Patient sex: M
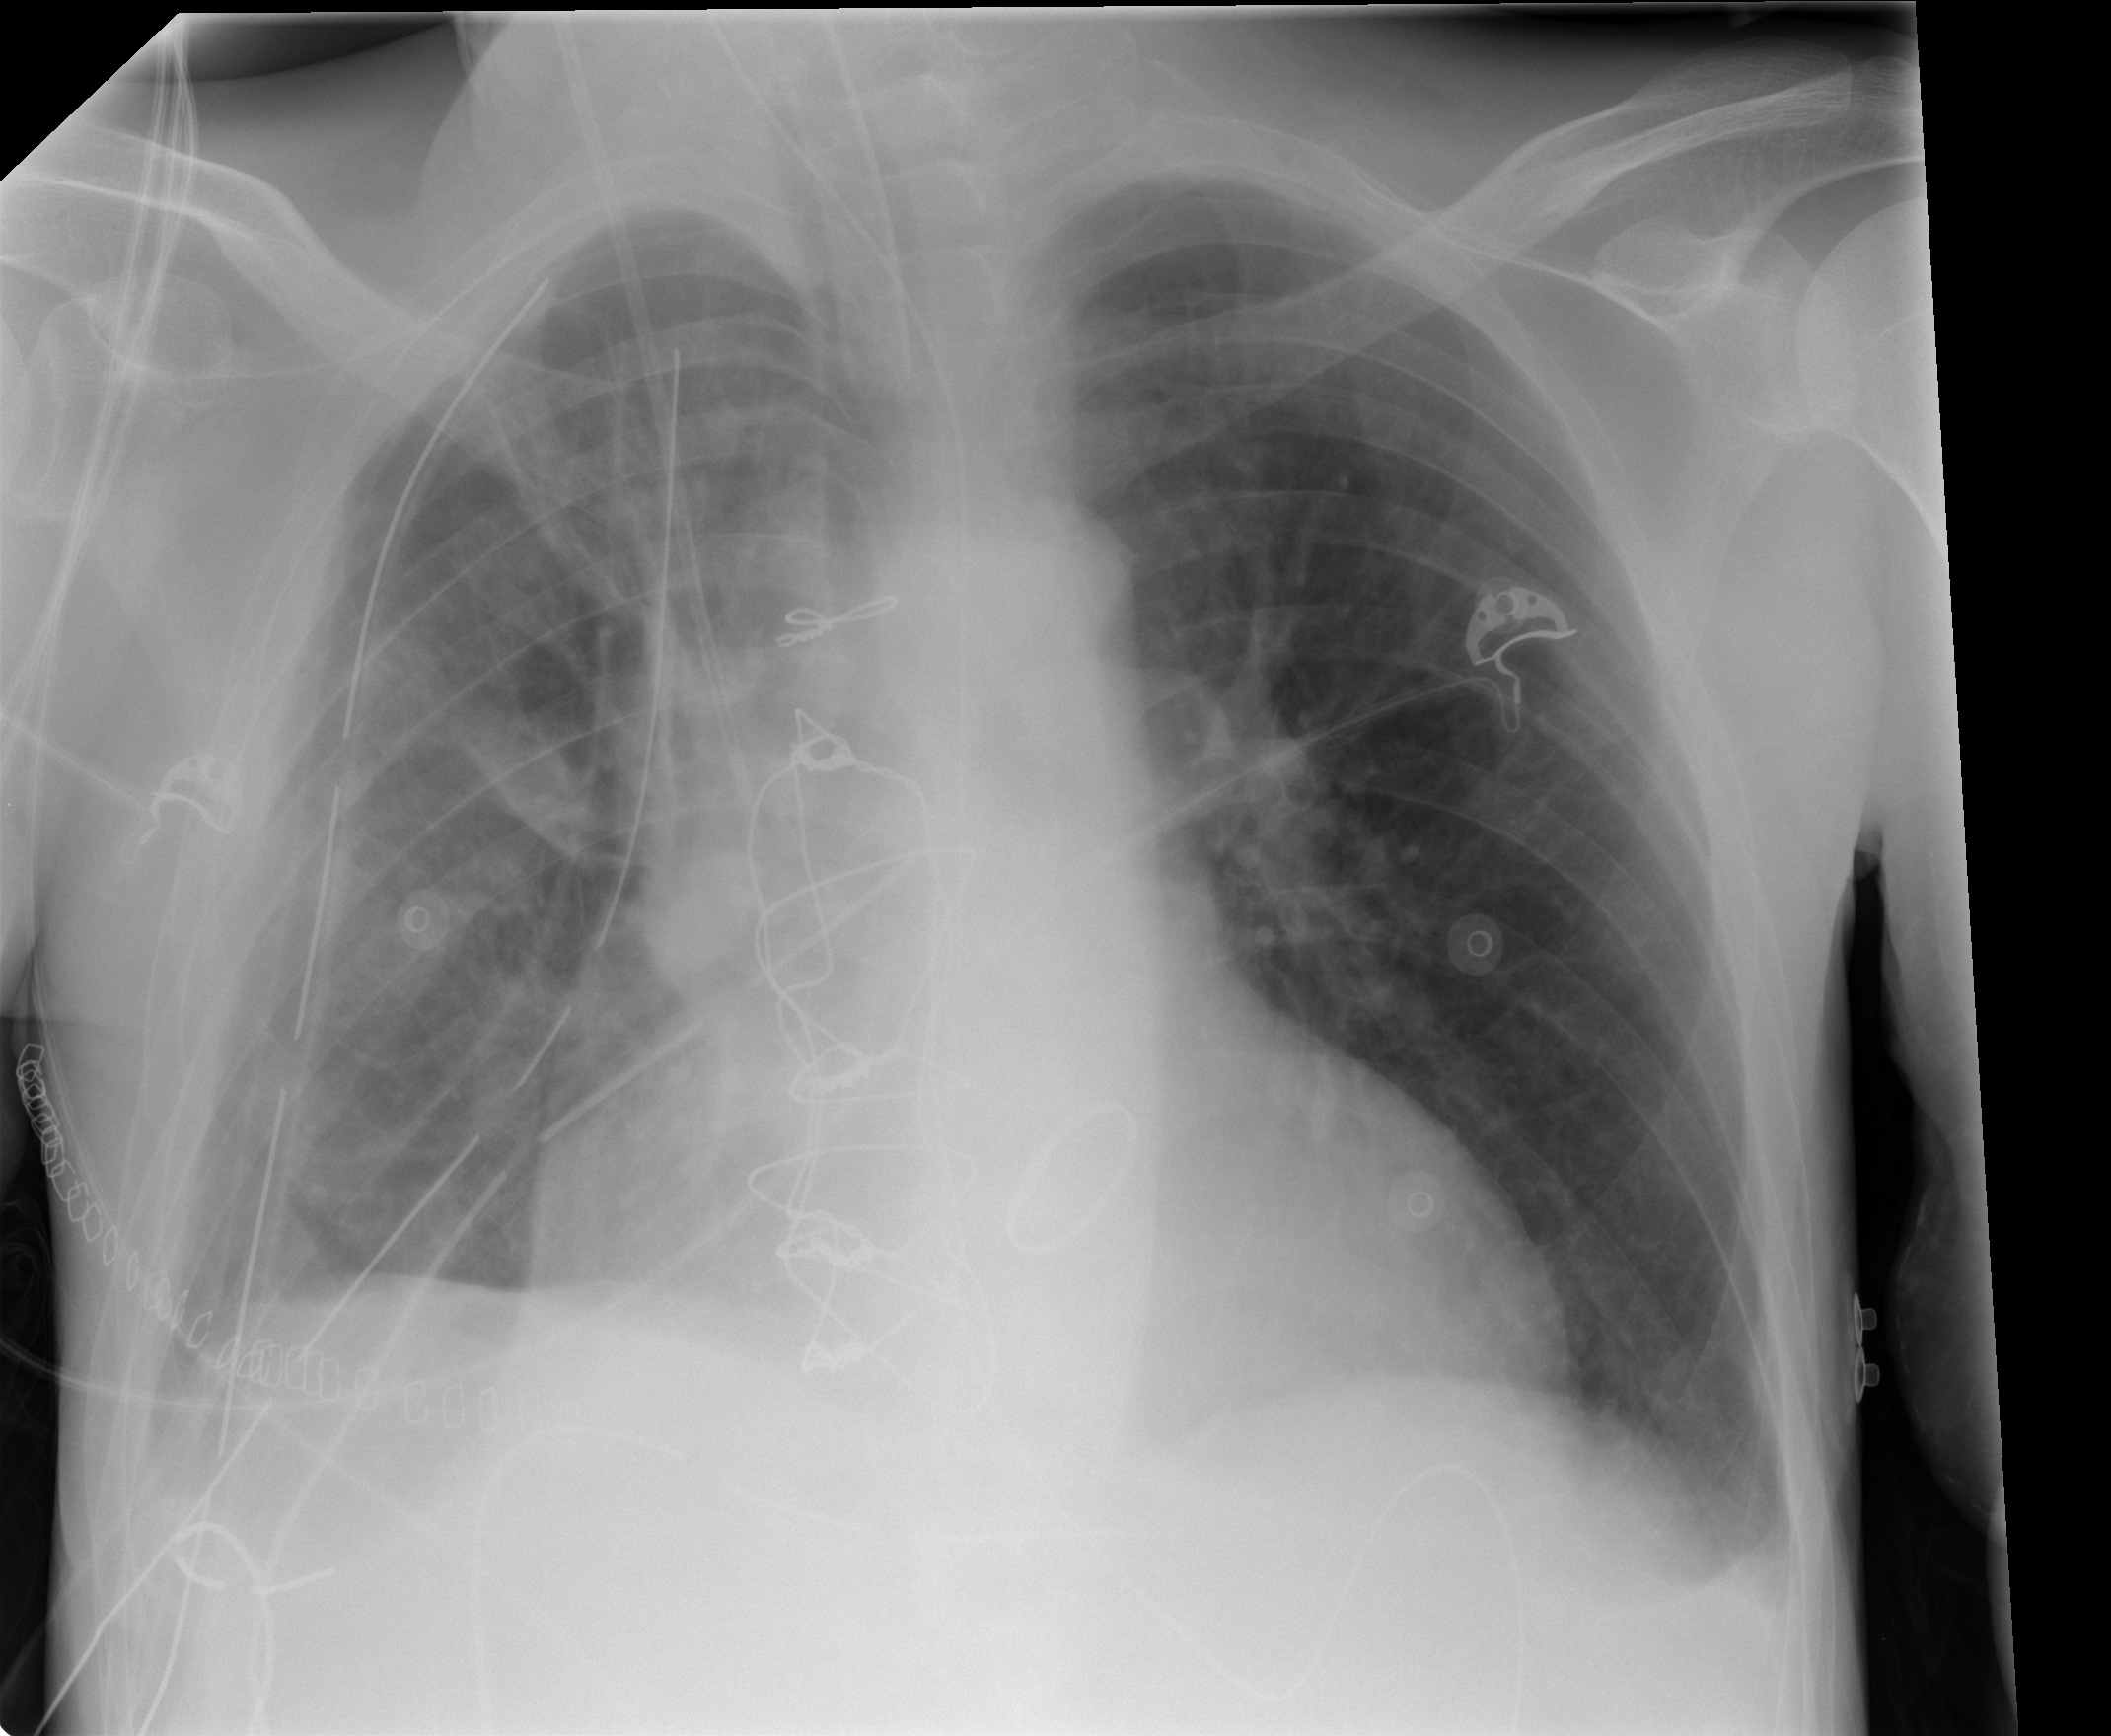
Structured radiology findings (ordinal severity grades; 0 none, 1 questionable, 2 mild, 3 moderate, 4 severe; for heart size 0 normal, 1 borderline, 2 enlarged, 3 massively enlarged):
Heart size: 1
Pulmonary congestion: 0
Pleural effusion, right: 1
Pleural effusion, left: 1
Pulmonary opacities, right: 0
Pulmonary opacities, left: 0
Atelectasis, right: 2
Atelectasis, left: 1